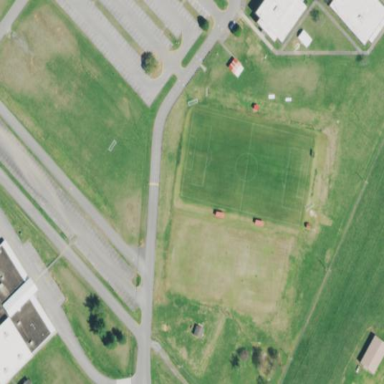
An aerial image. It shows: Soccer pitch designated for leisure and sports activities.